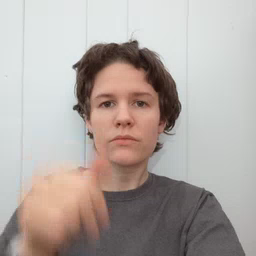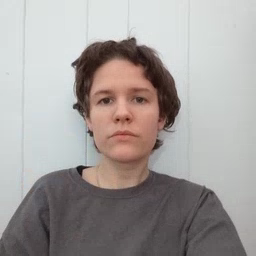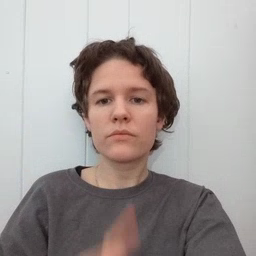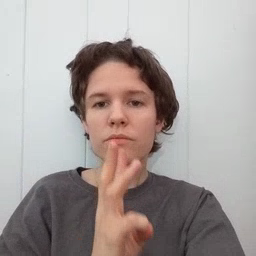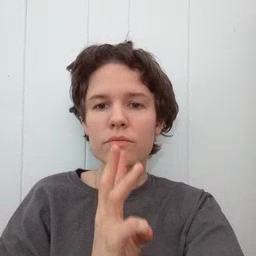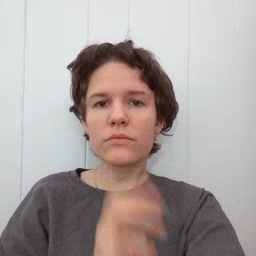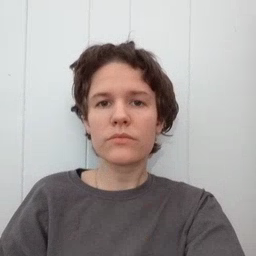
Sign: water